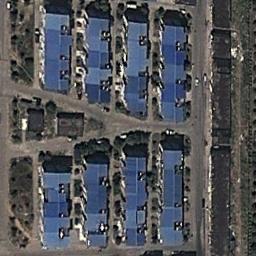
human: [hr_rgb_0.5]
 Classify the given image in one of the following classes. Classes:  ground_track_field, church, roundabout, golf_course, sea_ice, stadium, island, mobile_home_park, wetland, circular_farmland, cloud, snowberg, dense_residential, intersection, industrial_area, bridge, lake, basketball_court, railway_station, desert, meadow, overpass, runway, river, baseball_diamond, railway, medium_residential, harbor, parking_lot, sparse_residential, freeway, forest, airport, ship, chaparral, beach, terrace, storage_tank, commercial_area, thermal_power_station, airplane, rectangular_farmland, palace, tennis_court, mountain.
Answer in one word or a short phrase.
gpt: industrial_area